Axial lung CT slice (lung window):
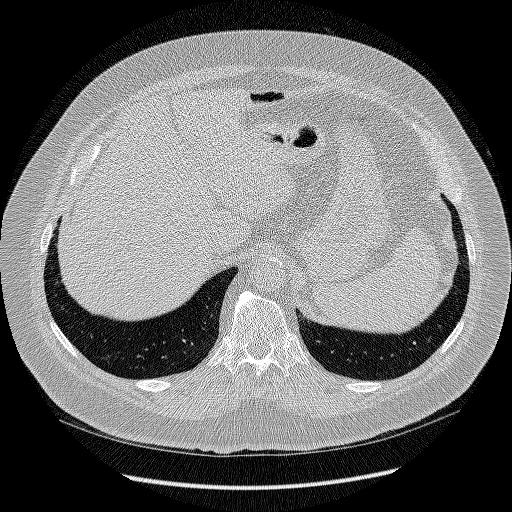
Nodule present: no